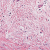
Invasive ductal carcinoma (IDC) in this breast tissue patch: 0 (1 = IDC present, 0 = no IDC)